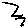
Label: zigzag